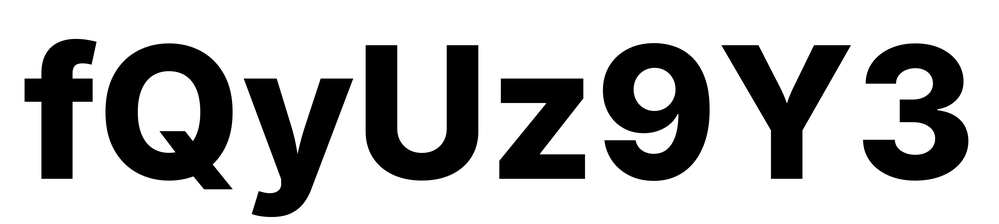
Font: Inter_ExtraBold